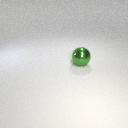
large green metal sphere